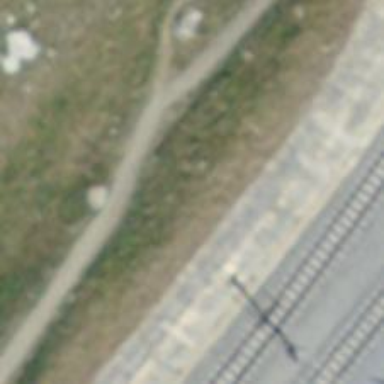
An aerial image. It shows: Narrow-gauge railway tunnel with electrified tracks and siding.